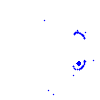
Particle: electron